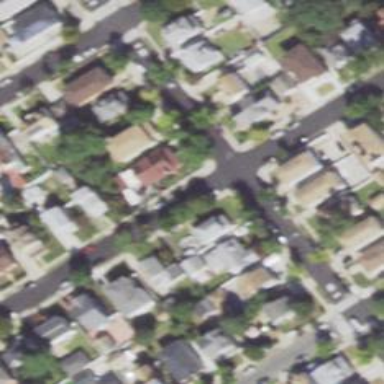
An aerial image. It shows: Neighborhood.